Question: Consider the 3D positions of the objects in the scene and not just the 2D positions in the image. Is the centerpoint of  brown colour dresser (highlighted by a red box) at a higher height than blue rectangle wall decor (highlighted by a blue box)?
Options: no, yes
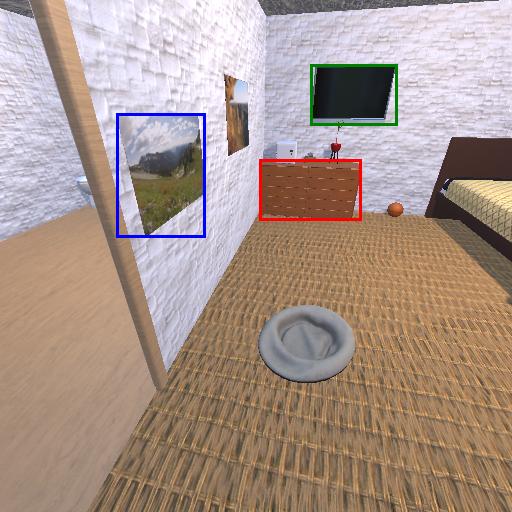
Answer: no